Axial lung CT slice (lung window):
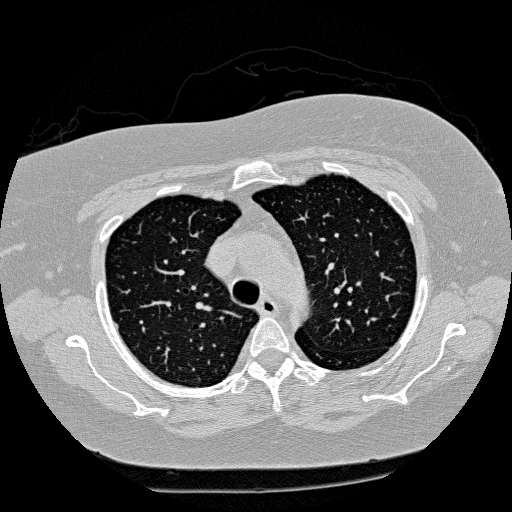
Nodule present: no